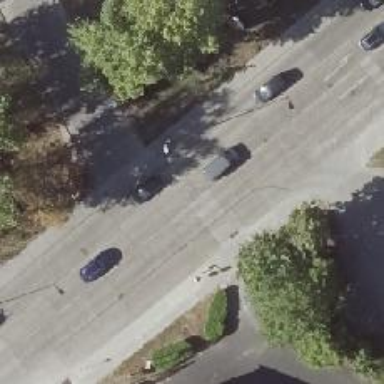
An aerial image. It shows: Secondary road with separate sidewalks on both sides. The road has asphalt surface.